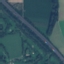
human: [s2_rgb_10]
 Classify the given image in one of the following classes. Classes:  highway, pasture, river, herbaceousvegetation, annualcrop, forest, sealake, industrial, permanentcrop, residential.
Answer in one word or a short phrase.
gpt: Highway